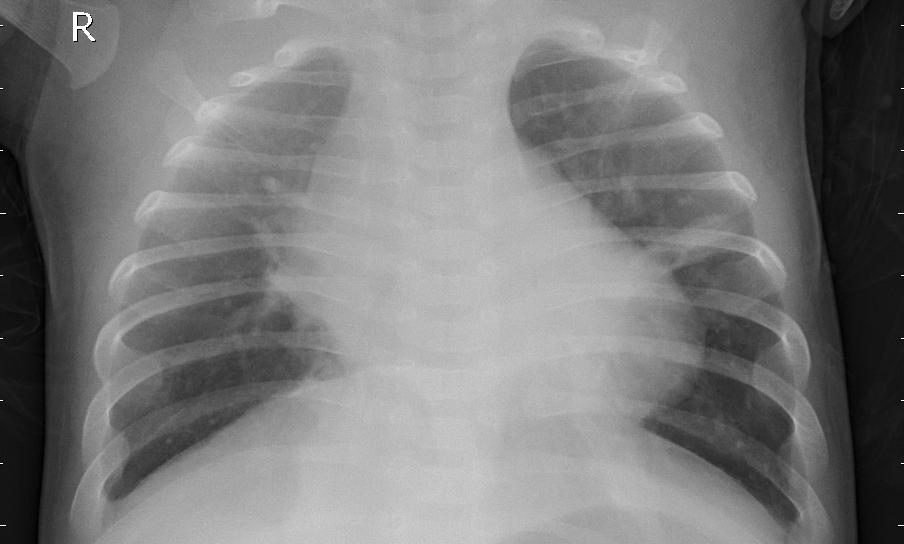
Diagnosis: PNEUMONIA